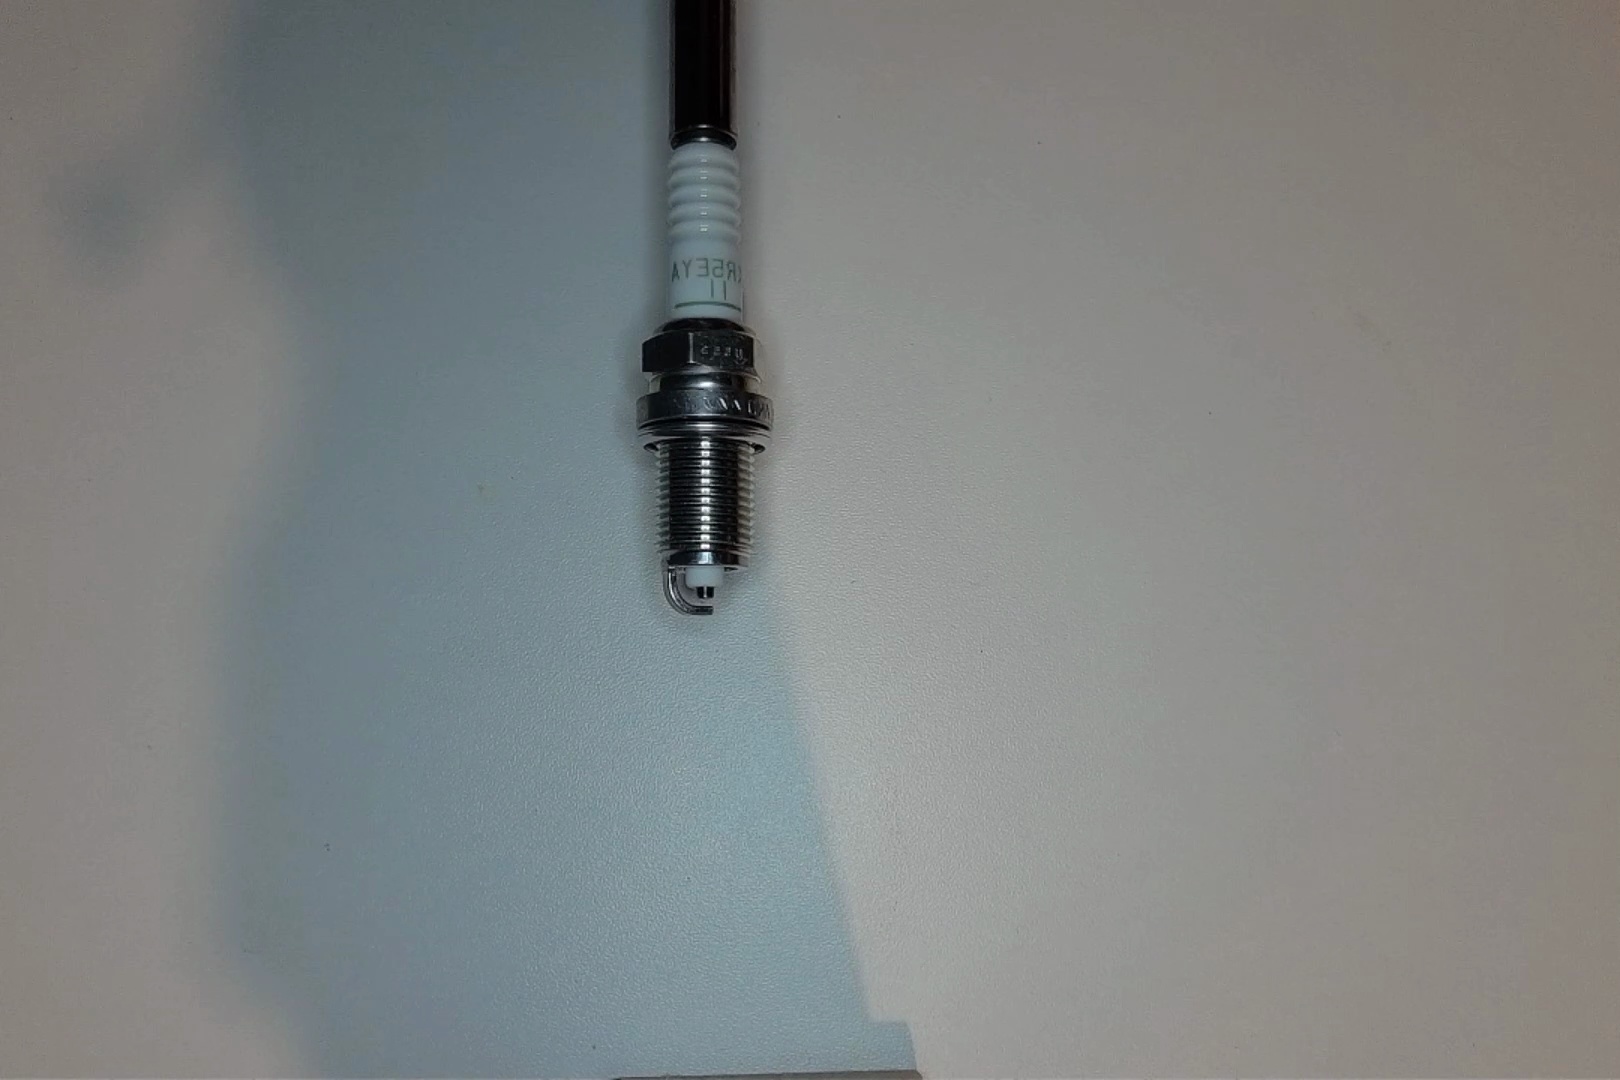
Label: normal